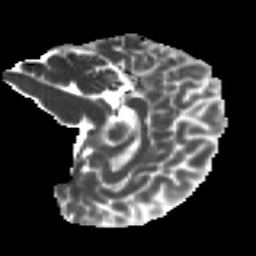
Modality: MD
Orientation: sagittal
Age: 30
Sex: male
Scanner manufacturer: ge
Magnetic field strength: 3 T
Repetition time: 7.8 s
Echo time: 0.0609 s